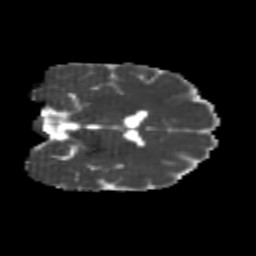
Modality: MD
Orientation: coronal
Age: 24
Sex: female
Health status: healthy
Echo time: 0.074 s